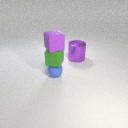
small purple rubber cube above small green rubber cube